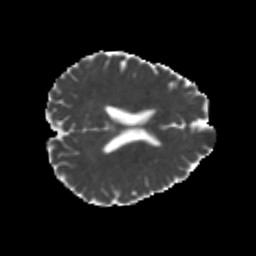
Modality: MD
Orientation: axial
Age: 21
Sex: male
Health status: healthy
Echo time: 0.074 s